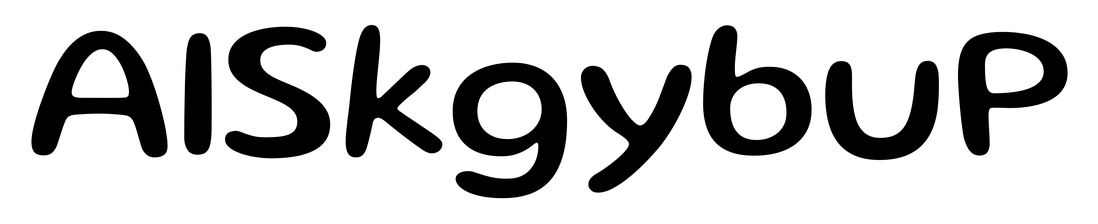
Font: Gluten_Regular